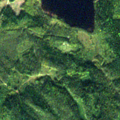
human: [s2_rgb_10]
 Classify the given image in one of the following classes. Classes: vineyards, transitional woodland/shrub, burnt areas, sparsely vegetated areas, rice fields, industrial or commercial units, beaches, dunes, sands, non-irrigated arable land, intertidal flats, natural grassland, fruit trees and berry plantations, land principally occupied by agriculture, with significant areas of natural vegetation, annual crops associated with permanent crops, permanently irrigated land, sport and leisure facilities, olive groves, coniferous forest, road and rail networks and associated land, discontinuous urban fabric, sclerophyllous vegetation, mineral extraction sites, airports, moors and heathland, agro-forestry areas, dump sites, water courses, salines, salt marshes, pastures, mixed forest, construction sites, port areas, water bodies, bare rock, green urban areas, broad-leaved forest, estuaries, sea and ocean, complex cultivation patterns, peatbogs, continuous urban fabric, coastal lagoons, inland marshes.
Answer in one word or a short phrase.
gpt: coniferous forest, mixed forest, water bodies